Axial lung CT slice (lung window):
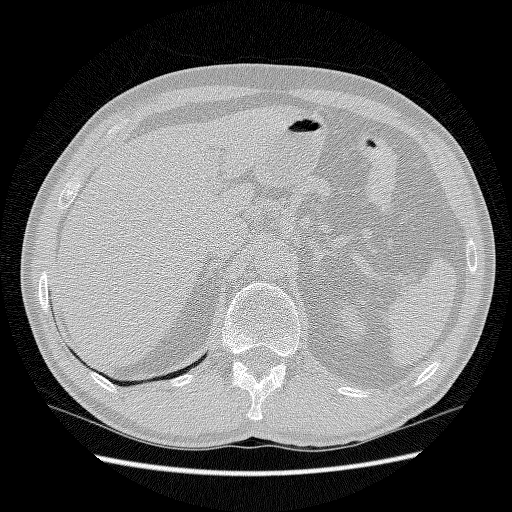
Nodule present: no